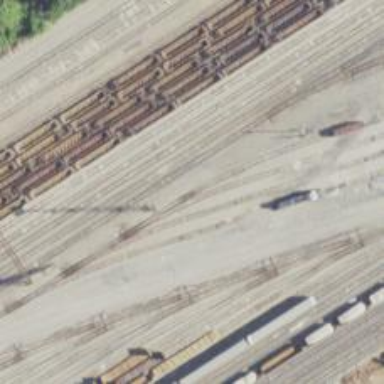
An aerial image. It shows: Railway yard in service.